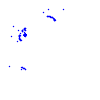
Particle: proton